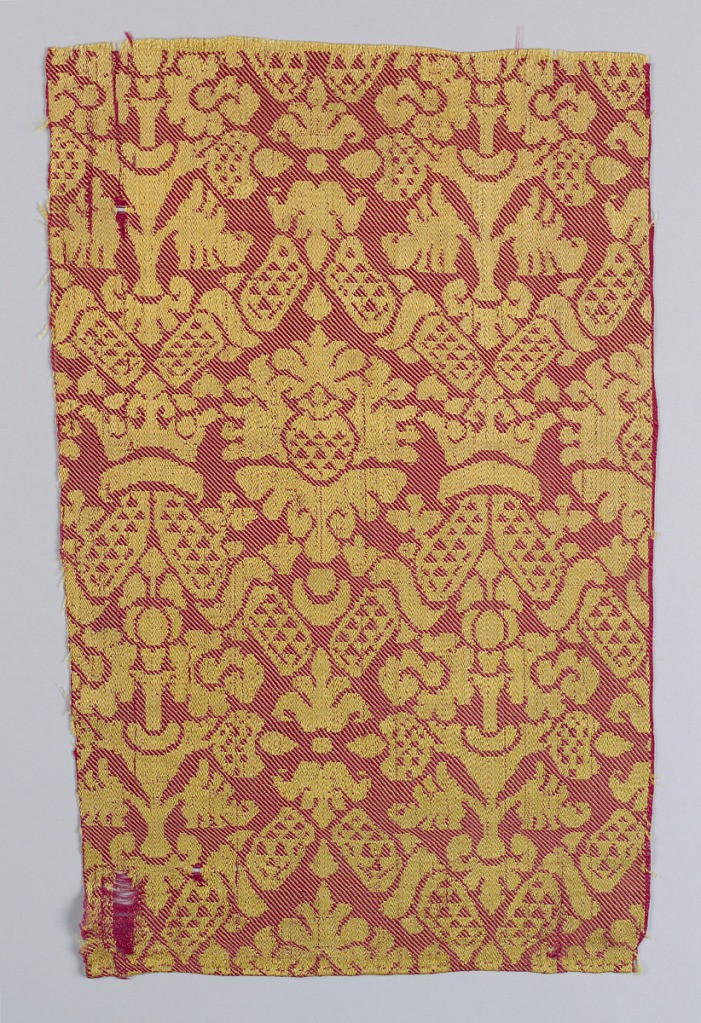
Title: Fragment
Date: late 16th–early 17th century
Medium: silk Technique: 5-harness satin plus 1\4 twill
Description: Continuous ogival framework of broad checkered bands drawn together by crowns and a leaf pattern. Ogives enclose a palmette in one horizontal row and a fruiting tree in the next. In a coarse yellow satin on a ground of red weft twill.